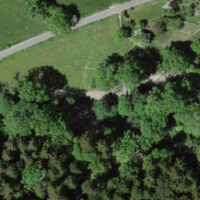
EUNIS habitat code: 41
Species observed at this site:
Lonicera acuminata